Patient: sex M, age 46
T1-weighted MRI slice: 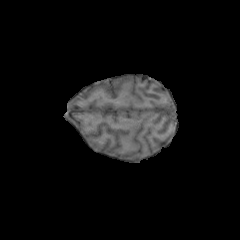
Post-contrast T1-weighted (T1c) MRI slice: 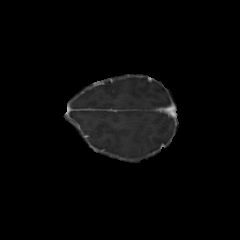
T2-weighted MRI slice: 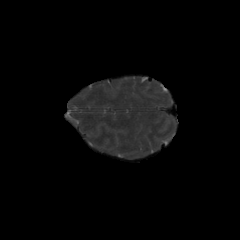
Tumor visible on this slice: no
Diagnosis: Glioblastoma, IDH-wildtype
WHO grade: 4